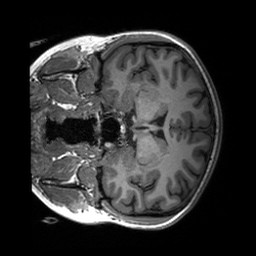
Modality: T1w
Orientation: coronal
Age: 23
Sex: female
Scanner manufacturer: siemens
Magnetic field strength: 3 T
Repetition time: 2.3 s
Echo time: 0.00227 s